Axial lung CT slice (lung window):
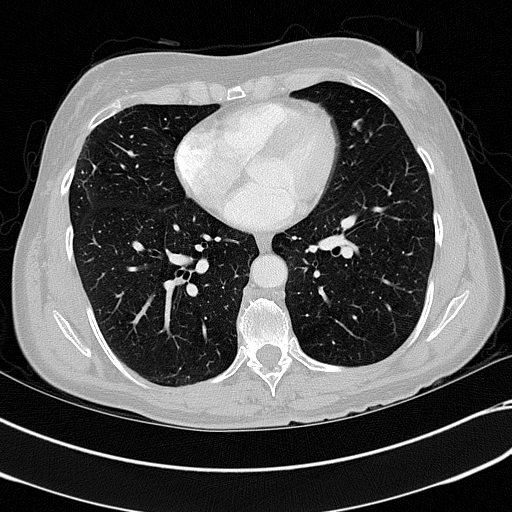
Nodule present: yes
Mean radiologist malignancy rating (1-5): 2.25